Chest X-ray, PA view. Patient: 69 years old, sex F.
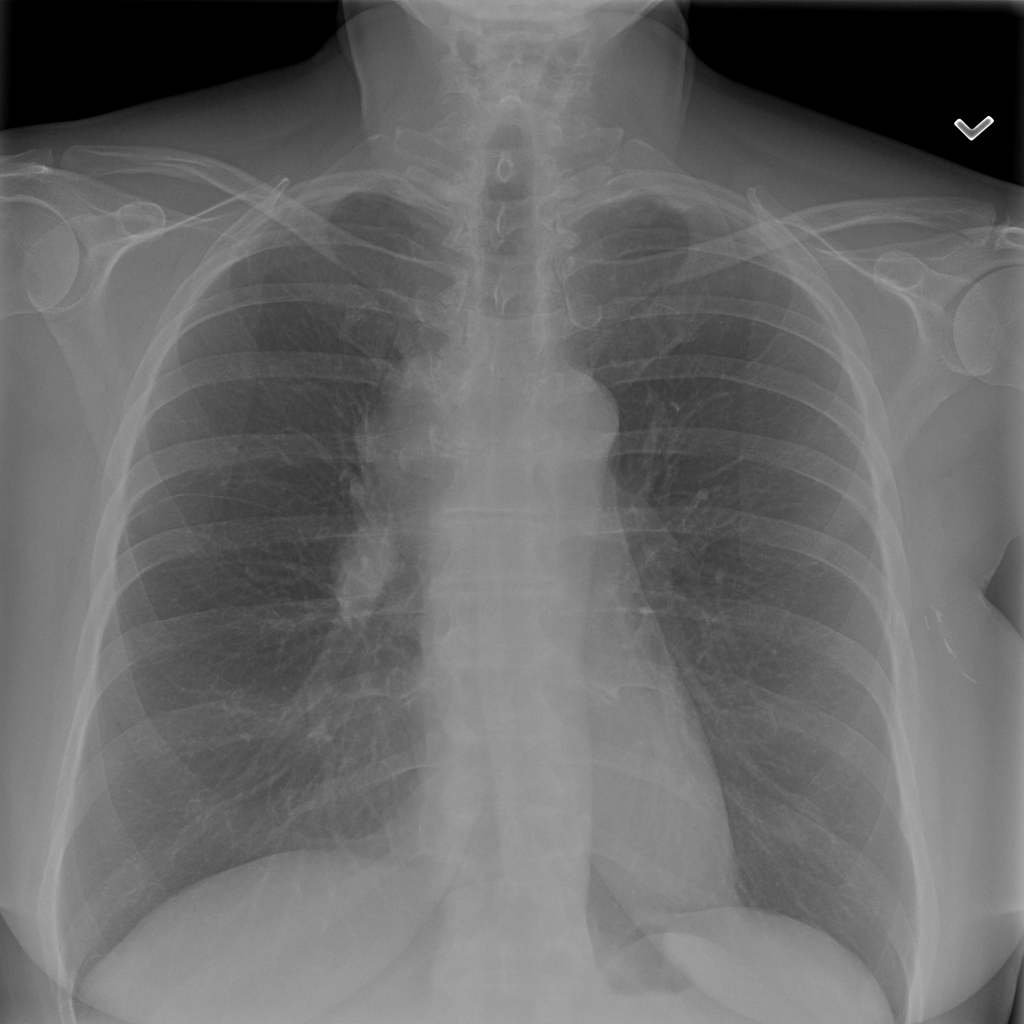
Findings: No Finding